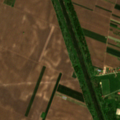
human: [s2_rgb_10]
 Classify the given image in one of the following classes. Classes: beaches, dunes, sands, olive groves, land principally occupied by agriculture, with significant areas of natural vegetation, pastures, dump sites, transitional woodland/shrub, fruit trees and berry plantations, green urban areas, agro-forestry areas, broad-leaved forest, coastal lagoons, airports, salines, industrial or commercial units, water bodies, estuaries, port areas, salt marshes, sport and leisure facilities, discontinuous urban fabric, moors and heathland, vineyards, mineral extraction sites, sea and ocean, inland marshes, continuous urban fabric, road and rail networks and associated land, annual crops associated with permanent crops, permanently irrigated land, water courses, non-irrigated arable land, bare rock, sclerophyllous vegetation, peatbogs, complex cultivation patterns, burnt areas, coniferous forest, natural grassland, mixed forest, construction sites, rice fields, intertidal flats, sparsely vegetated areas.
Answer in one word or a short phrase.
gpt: discontinuous urban fabric, non-irrigated arable land, complex cultivation patterns, water courses